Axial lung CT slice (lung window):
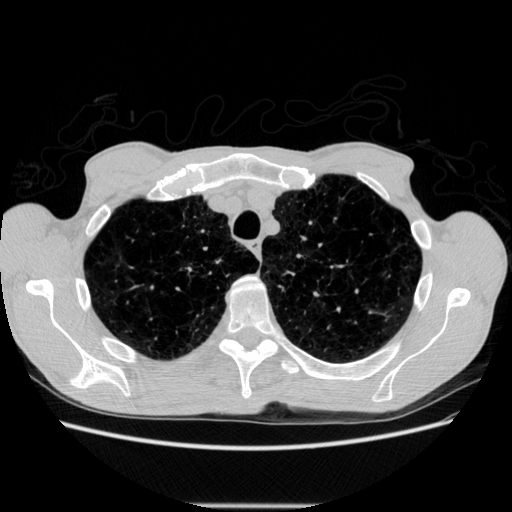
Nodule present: no